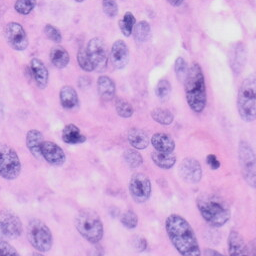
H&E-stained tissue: Skin